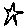
Label: star